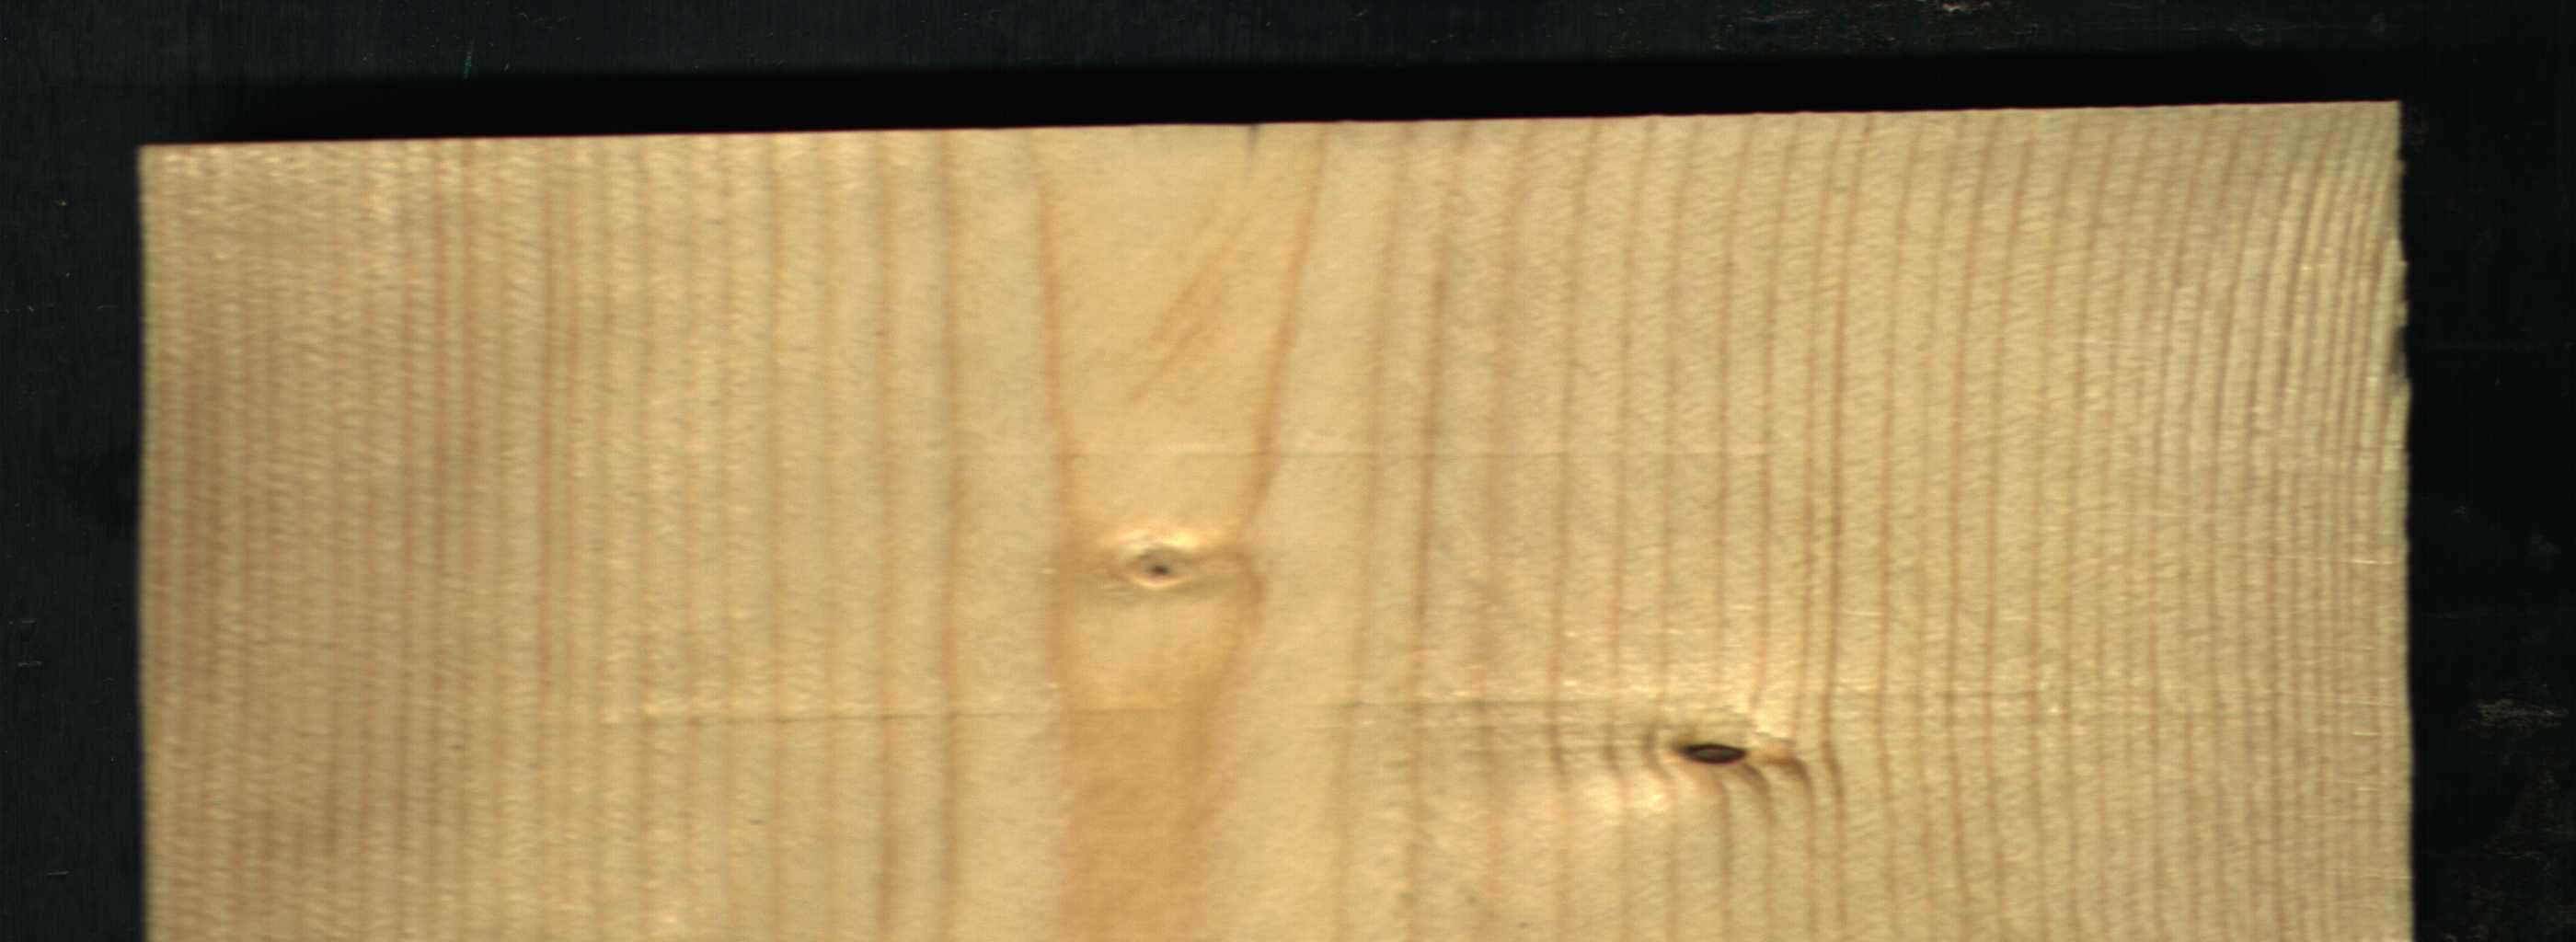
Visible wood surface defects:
Dead_Knot
Live_Knot